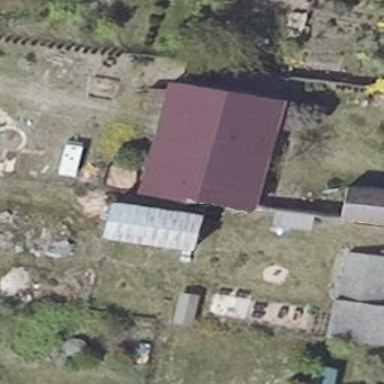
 oriented along the structure. The roof is painted grey."